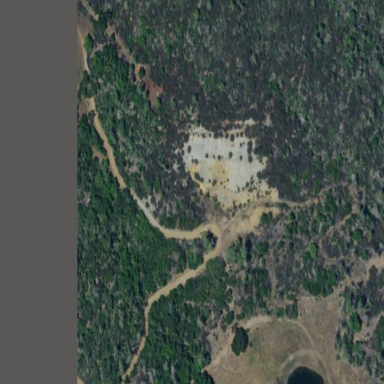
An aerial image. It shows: Quarry area.